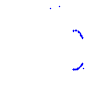
Particle: proton